Question: I am using Xcode 6 with OS X 10.10.
In my UIViewController I have an Outlet for an UISegmentedControl with two segments:
'''
@property (strong, nonatomic) IBOutlet UISegmentedControl *cardModeButton;
'''
In the IB I marked segment 0 as enabled and selected.

However,
'''
self.game.nCardGame = self.cardModeButton.selectedSegmentIndex
'''
returns nil.
Trying to set the selection programmatically doesn't help, too.
'''
self.cardModeButton.selectedSegmentIndex = 0; // or
[self.cardModeButton setSelectedSegmentIndex:0];
'''
In any case the debugger shows that the value is not set.
'''
(lldb) po self.cardModeButton.selectedSegmentIndex
<nil>
'''
Touching the buttons works as expected.
However, before any button is touched, there should be a well defined initial state. Ho to do that?
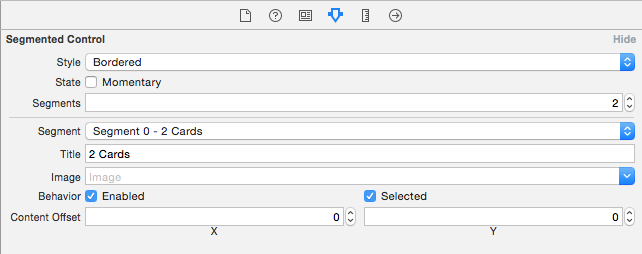
Answer: Assuming your breakpoint is in 'viewDidLoad' or after, I believe that the debugger may be misleading you. Since 'selectedSegmentIndex' is a NSInteger, the "po" (print object) command give you an error. It appears to be taking the value zero and treating it as a nil pointer instead.
Use "p (NSInteger)self.cardModeButton.selectedSegmentIndex" to see the value.